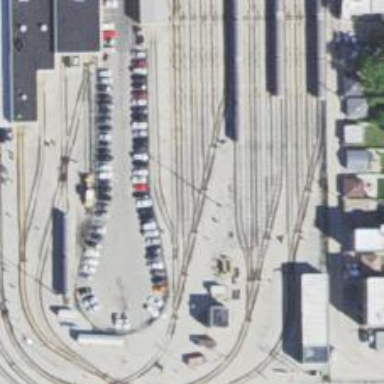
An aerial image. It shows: Electrified rail in service yard.